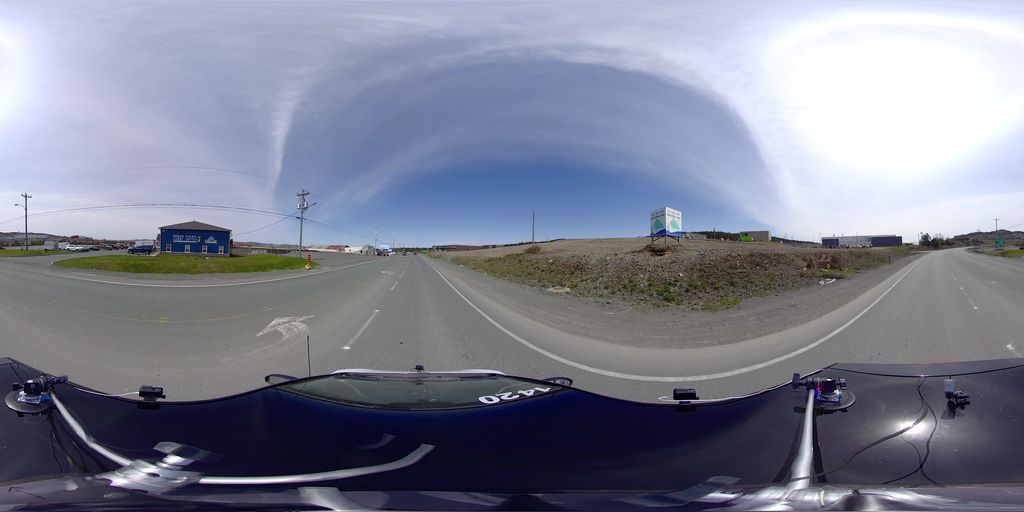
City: st_johns